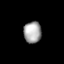
Tissue: lung
Cell type: Epithelial cells
Senescence score: 0.2436
Nuclear area (px): 373
Mean DAPI intensity: 166.233